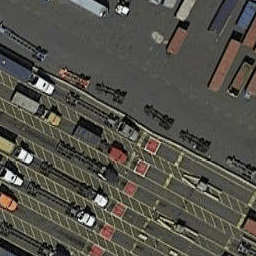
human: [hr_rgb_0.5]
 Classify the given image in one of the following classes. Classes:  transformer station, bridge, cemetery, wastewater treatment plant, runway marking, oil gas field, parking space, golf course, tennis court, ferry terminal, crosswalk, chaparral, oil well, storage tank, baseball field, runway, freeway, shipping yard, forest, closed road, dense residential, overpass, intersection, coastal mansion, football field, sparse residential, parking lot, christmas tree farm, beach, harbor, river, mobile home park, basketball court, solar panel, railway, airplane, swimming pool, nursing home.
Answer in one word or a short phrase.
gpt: shipping yard